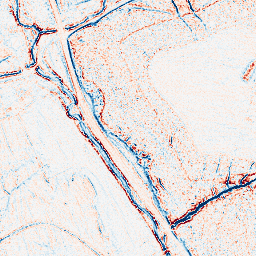
Category: edge_preserving
Decomposition family: bilateral
Decomposition parameters: d: 5
sigma_color: 150
sigma_space: 100
Upsampling method: bilinear
Upsampling parameters: scale: 4
Upsampling scale: 4